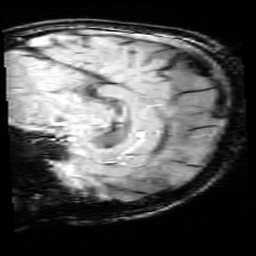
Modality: SWI
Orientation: sagittal
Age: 12
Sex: female
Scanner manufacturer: siemens
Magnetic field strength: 3 T
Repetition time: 0.027 s
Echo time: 0.02 s